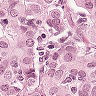
Metastatic tissue present: yes